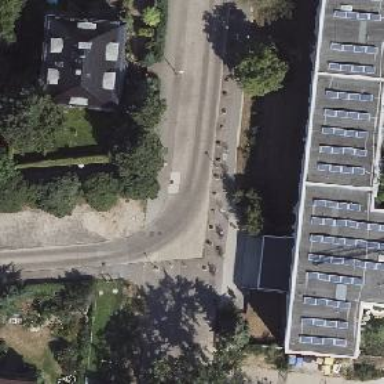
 with the left sidewalk having asphalt surface."